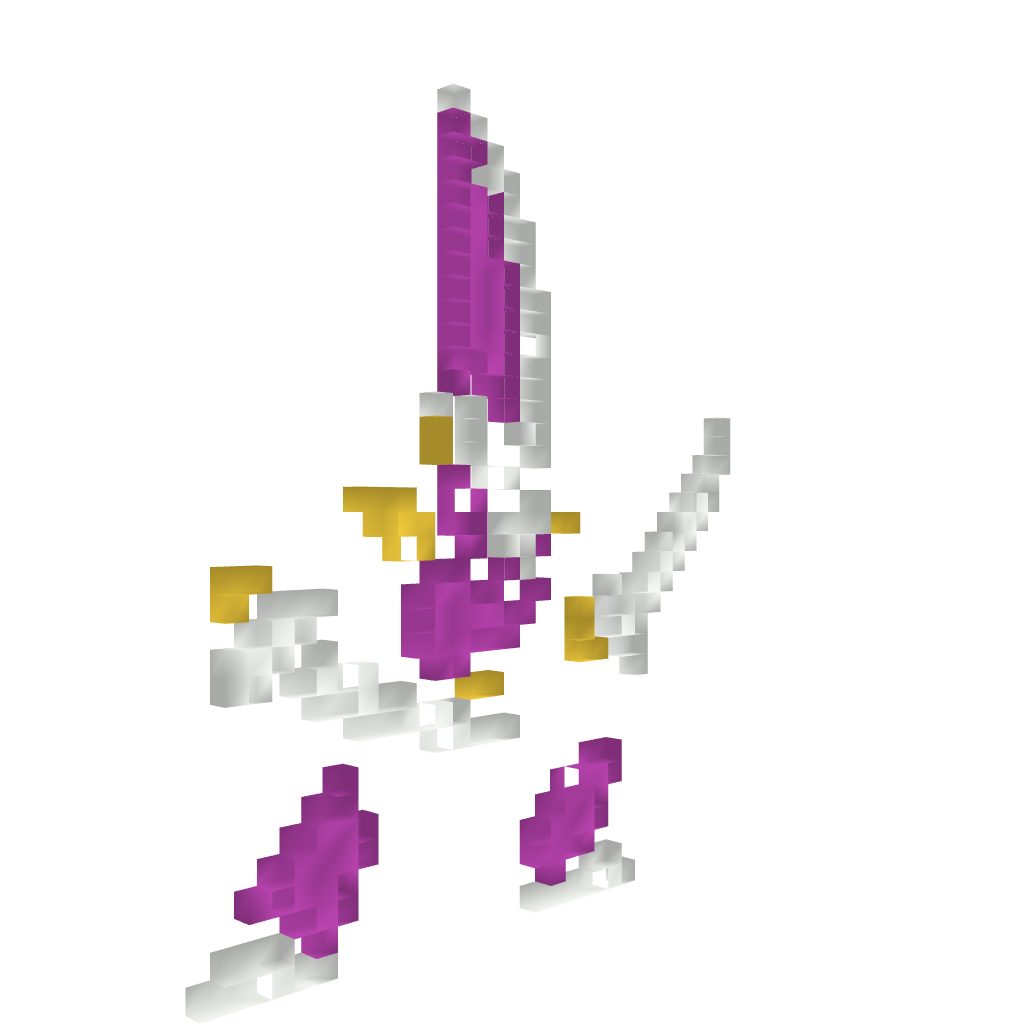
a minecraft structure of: Blademan (ErnieCIII)